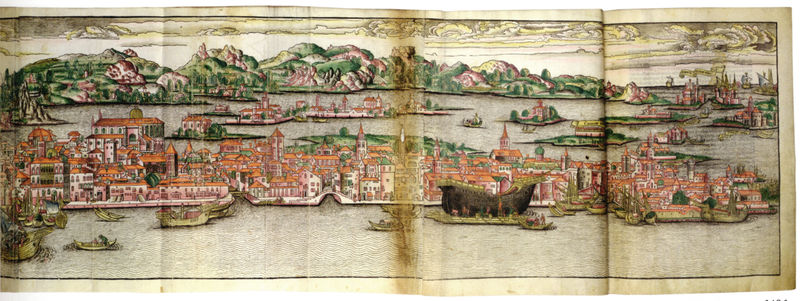
Titel: Ansicht der Stadt Venedig (Ausschnitt)
Künstler: Bernhard von Breidenbach
Standort: London
Institution: British Library
Schlagwörter: blau, felsen, himmel, meer, wasser, weiß, wolken, bäume, fluss, gelb, grün, landschaft, menschen, stadt, ufer, fenster, grau, orange, zeichnung, gebäude, rot, falten, horizont, häuser, hügel, brücke, gewässer, kanal, kirche, insel, wald, boot, boote, kahn, turm, küste, schiff, schiffe, wellen, ansicht, italien, vedute, venedig, berge, gebirge, dächer, mauer, grafik, graphik, vergilbt, hafen, werft, querformat, woken, tor, kirchen, stadtansicht, türme, dom, wälder, druck, stich, holzdruck, koloriert, topografie, tore, karte, kupferstich, brücken, lagune, inseln, garu, halbinsel, hafenstadt, rhein, topographie, knicke, schwimmend, wasserstraße, siebengebirge, vendeig, woljken, trücke, venedif, faltkarte